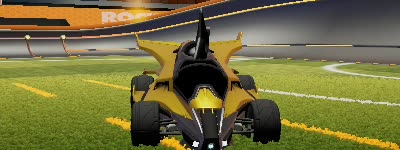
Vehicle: aftershock